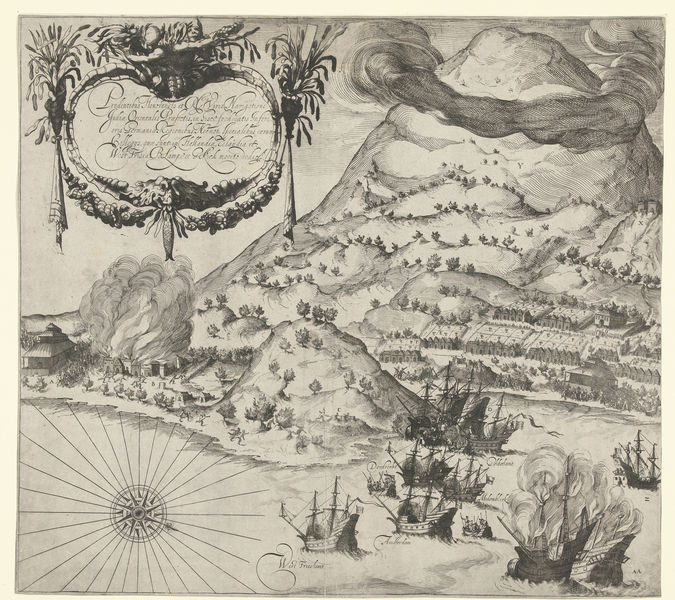
Titel: Overwinning van de Hollanders op de Portugezen op Tidore (linkerplaat)
Künstler: Simon Frisius
Standort: Amsterdam
Institution: Rijksmuseum
Schlagwörter: berg, feuer, himmel, kampf, meer, wasser, wolken, bäume, landschaft, stadt, ufer, ornament, häuser, rauch, sonne, insel, boote, küste, schiff, schiffe, schrift, segel, segelschiffe, papier, berge, dorf, graphik, hafen, brand, schlacht, seenot, kartusche, brennen, vulkan, druck, stich, widmung, text, beschriftung, armee, karte, flotte, emblem, seeschlacht, windrose, truppen